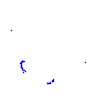
Particle: proton